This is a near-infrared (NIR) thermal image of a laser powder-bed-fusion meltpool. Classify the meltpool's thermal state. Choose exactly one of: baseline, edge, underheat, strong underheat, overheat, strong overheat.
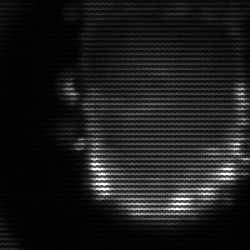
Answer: baseline